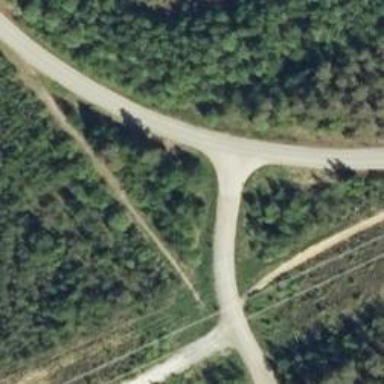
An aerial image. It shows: Junction.